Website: lowes
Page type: billing-address
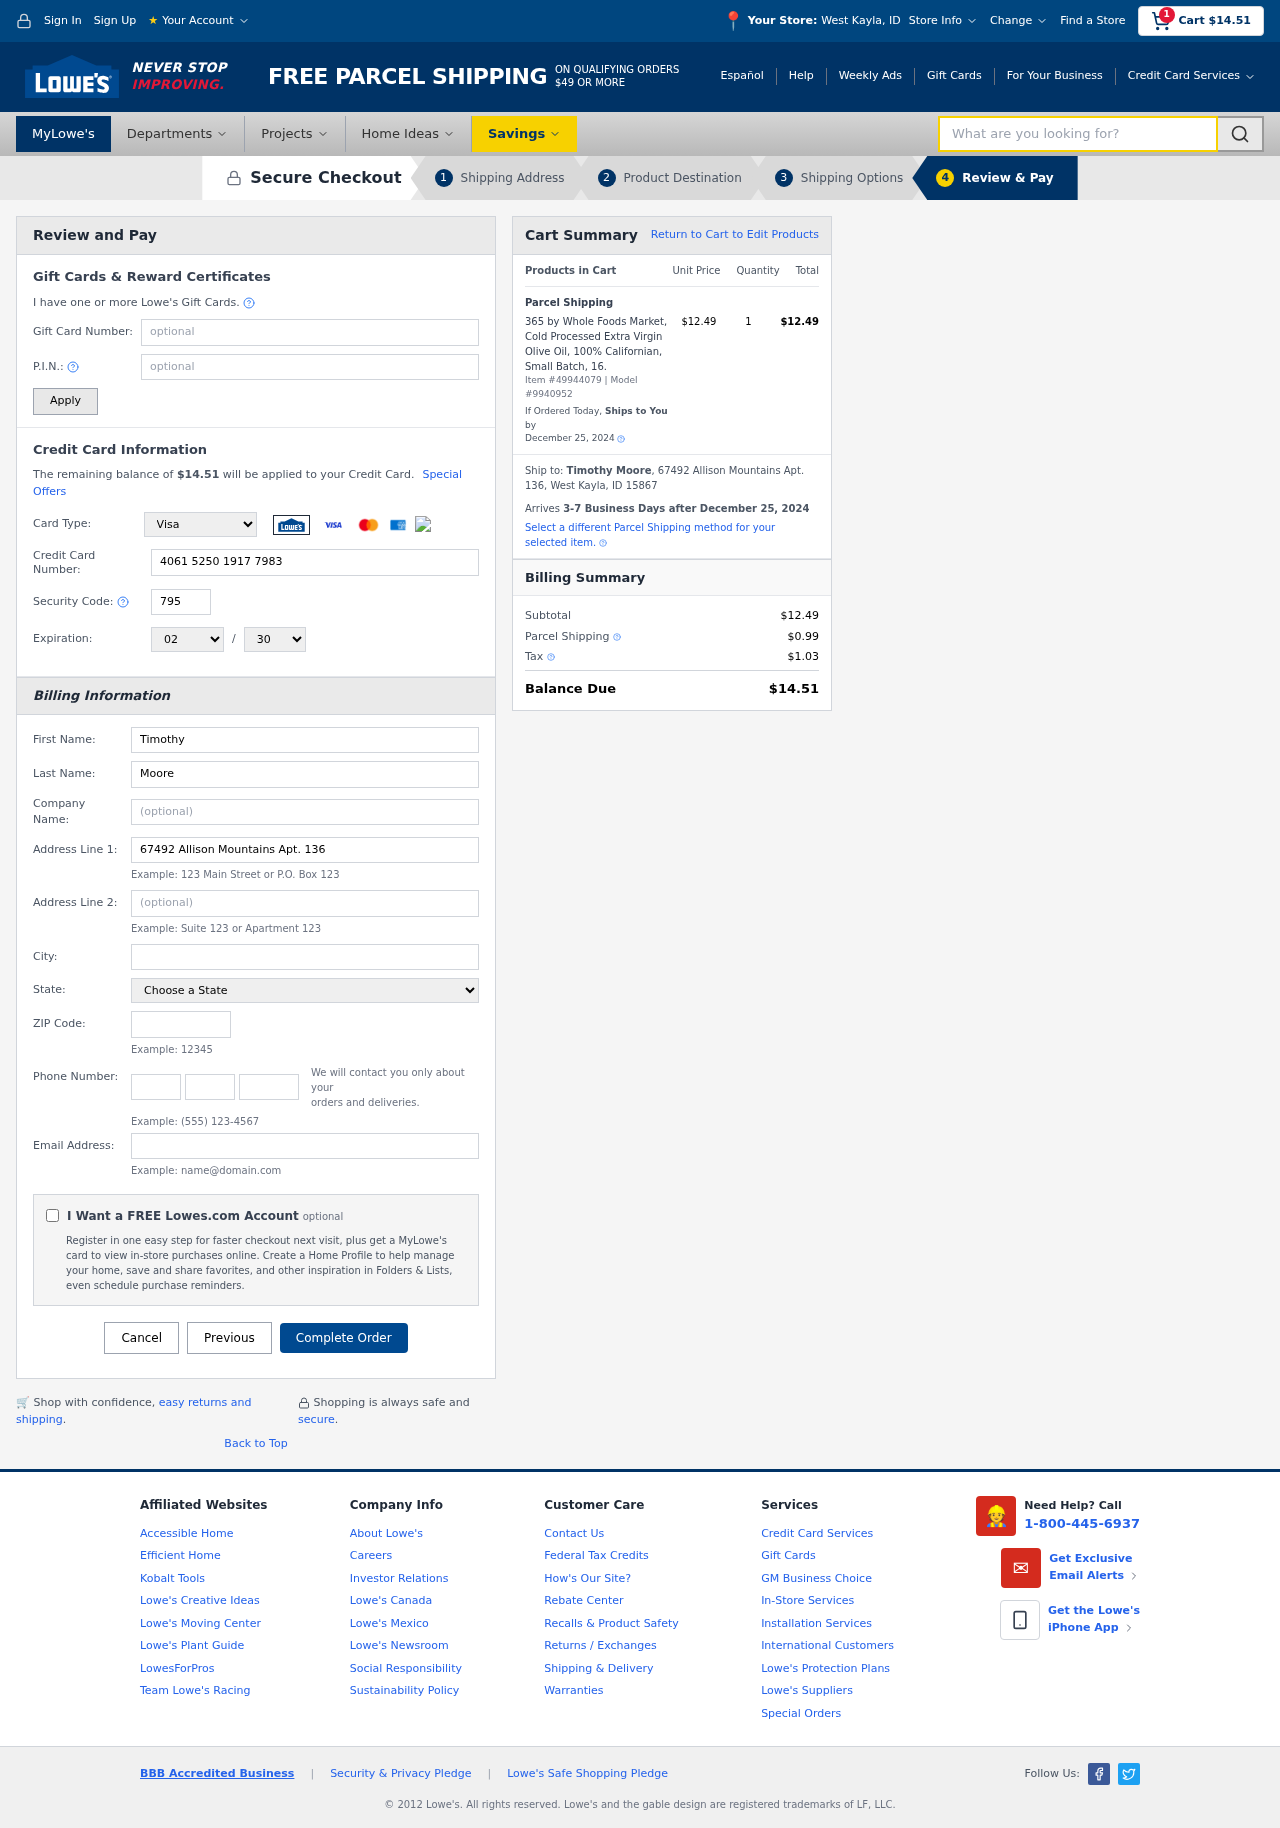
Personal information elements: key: PII_CARD_CVV
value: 795
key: PII_CARD_EXPIRY_MONTH
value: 02
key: PII_CARD_EXPIRY_YEAR
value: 30
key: PII_CARD_NUMBER
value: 4061 5250 1917 7983
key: PII_CARD_TYPE
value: Visa
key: PII_CITY
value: West Kayla
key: PII_CITY_STATE
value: West Kayla, ID
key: PII_EMAIL
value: timothymoore@yahoo.com
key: PII_FIRSTNAME
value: Timothy
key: PII_FULLNAME
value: Timothy Moore
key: PII_LASTNAME
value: Moore
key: PII_PHONE_AREA
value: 754
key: PII_PHONE_PREFIX
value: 205
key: PII_PHONE_SUFFIX
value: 3340
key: PII_POSTCODE
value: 15867
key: PII_STATE
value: Idaho
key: PII_STREET
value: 67492 Allison Mountains Apt. 136
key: PII_CITY_STATE_ZIP
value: West Kayla, ID 15867
Product elements: key: PRODUCT1_NAME
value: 365 by Whole Foods Market, Cold Processed Extra Virgin Olive Oil, 100% Californian, Small Batch, 16.
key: PRODUCT1_PRICE
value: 12.49
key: PRODUCT1_QUANTITY
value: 1
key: PRODUCT_ITEM_NUMBER
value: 49944079
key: PRODUCT_MODEL_NUMBER
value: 9940952
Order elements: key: ORDER_SUBTOTAL
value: $14.51
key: ORDER_TOTAL
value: $14.51
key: ORDER_SHIPPING_DATE
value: December 25, 2024
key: ORDER_SUBTOTAL
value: $12.49
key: ORDER_DELIVERY_DATE
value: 3-7 Business Days after December 25, 2024
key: ORDER_SHIPPING_DATE2
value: December 25, 2024
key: ORDER_SUBTOTAL2
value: $12.49
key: ORDER_SHIPPING_COST
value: $0.99
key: ORDER_TAX
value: $1.03
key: ORDER_TOTAL2
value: $14.51
Search elements: key: HEADER_SEARCH
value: What are you looking for?